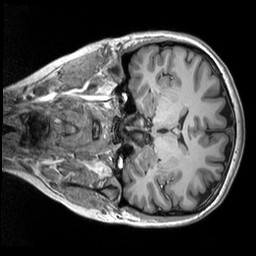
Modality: T1w
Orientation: coronal
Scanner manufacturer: siemens
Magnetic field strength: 3 T
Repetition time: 2.53 s
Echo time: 0.00298 s